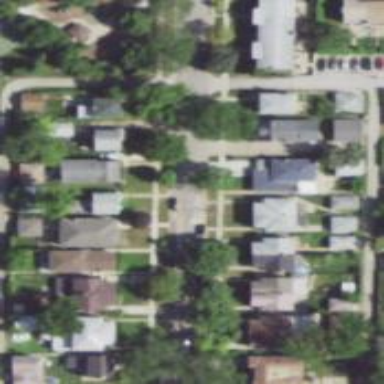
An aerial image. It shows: Residential road.